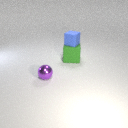
small blue rubber cube above large green rubber cube